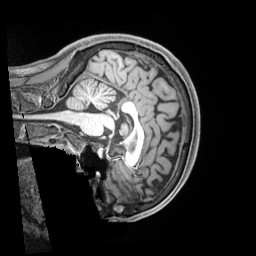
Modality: T1w
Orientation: sagittal
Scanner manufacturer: siemens
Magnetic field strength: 3 T
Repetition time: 2.5 s
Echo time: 0.00218 s